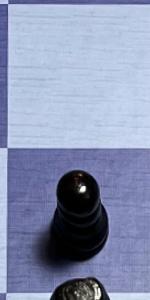
Label: Pawn_Black